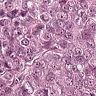
Metastatic tissue present: yes